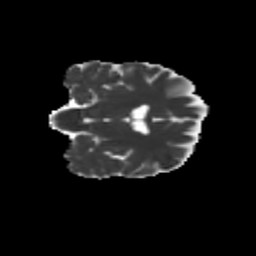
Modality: MD
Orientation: coronal
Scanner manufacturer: siemens
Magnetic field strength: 3 T
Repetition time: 9.2 s
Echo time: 0.084 s